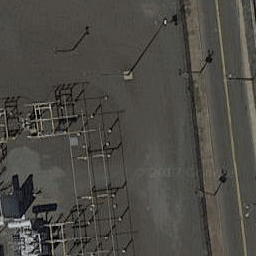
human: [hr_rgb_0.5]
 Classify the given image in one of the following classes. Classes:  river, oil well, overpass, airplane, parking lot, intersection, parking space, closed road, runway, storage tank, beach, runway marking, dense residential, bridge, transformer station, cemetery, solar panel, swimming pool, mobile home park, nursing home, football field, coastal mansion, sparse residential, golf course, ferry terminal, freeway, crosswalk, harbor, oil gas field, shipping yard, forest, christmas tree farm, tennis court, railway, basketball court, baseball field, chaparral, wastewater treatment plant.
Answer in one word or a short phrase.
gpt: transformer station